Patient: sex M, age 42
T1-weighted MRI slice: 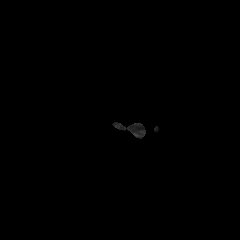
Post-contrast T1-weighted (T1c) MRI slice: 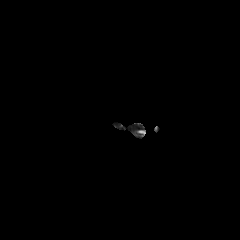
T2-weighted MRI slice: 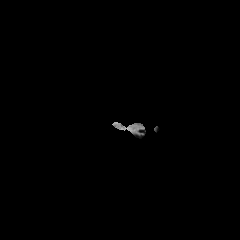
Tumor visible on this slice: no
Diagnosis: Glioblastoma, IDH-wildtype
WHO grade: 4